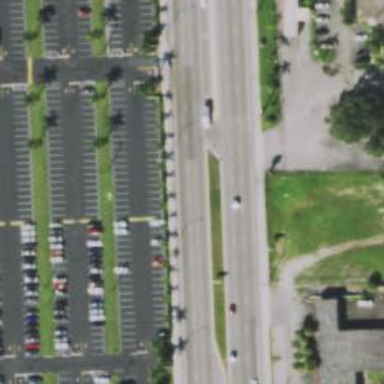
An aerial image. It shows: Primary link road with asphalt surface.